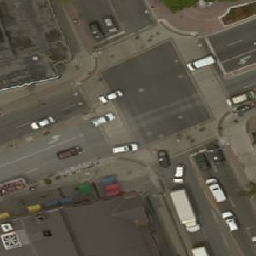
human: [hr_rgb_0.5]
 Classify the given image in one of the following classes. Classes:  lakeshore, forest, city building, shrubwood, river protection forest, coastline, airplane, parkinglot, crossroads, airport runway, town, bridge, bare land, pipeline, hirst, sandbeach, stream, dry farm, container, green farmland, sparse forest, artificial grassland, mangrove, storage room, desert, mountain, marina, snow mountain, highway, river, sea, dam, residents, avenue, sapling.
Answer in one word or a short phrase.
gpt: crossroads